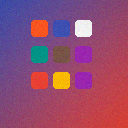
Screen state: on